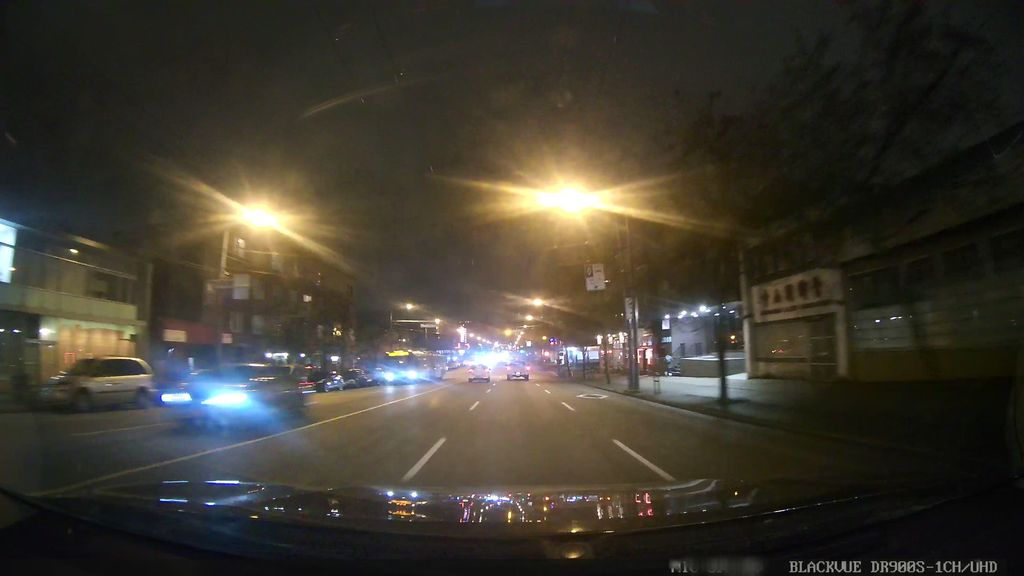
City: vancouver